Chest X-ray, PA view. Patient: 57 years old, sex M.
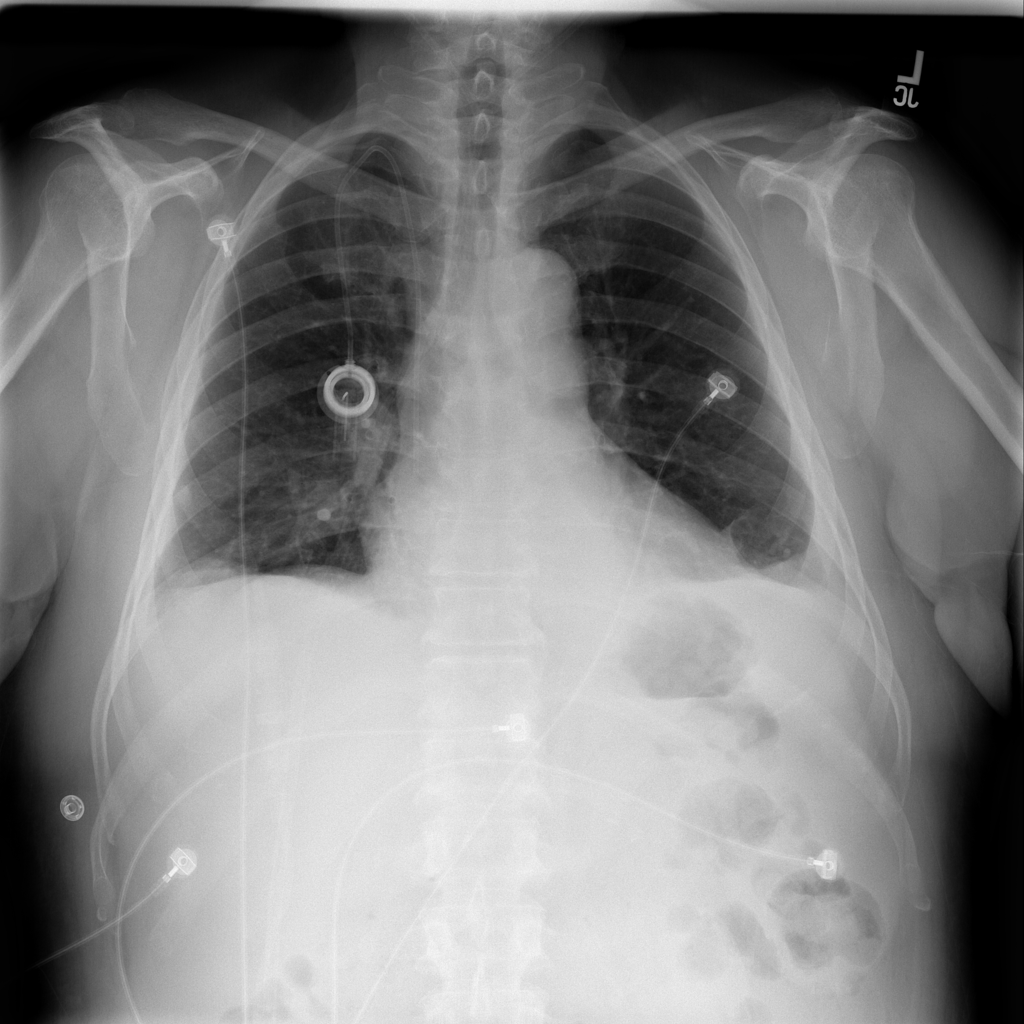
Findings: Effusion